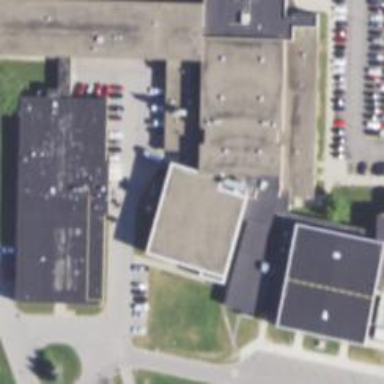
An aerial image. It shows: School building with school amenities.